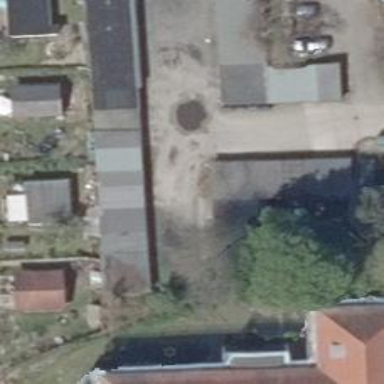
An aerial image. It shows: Group of garages.